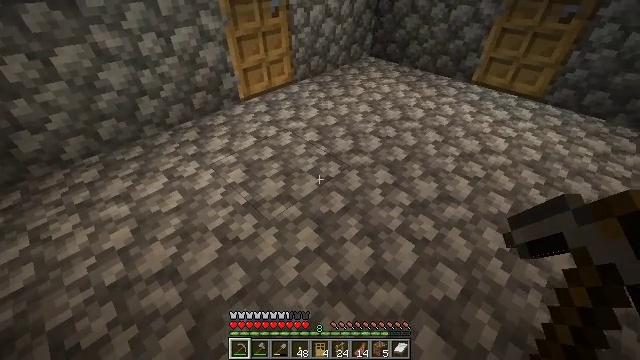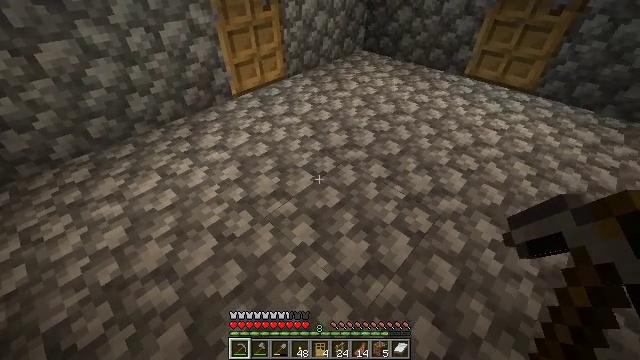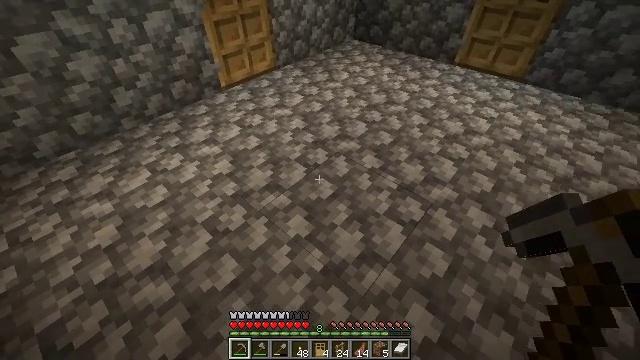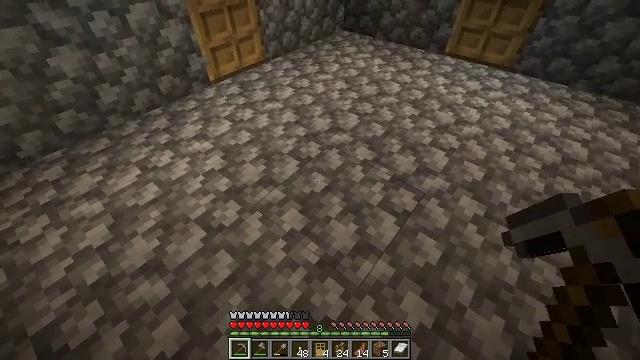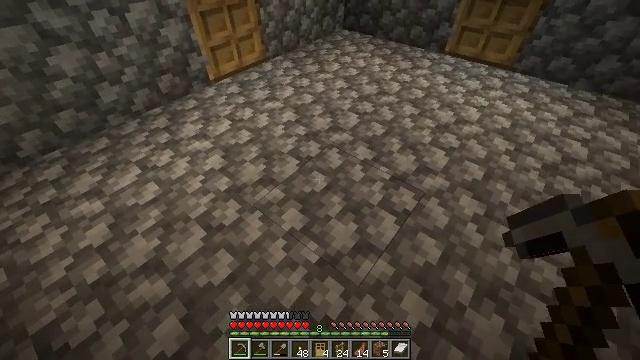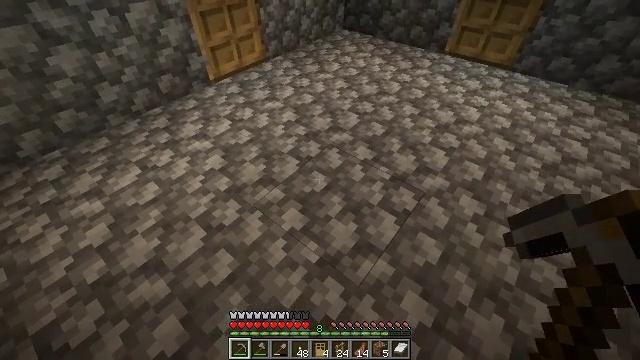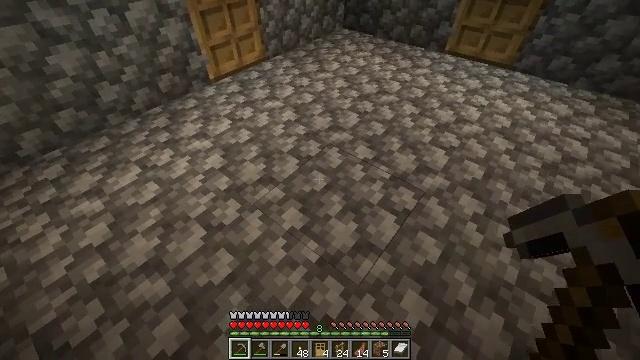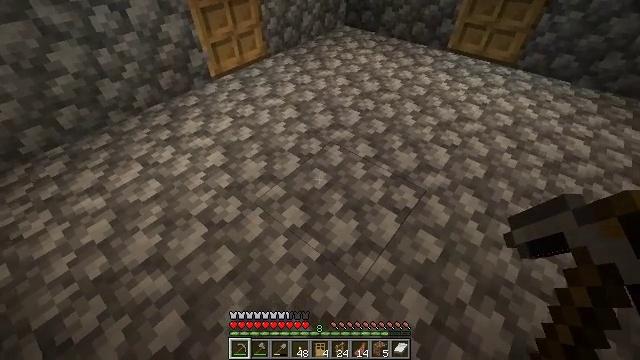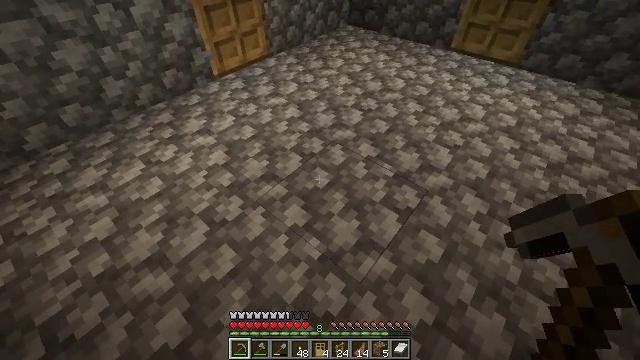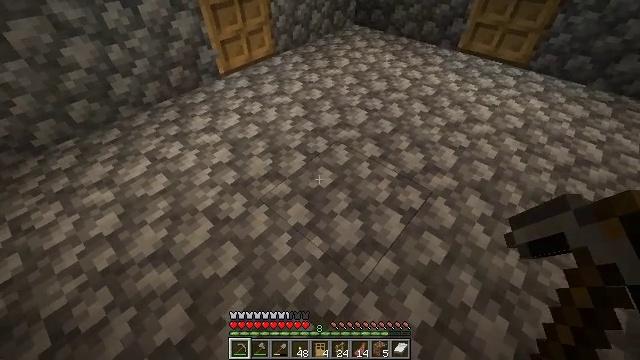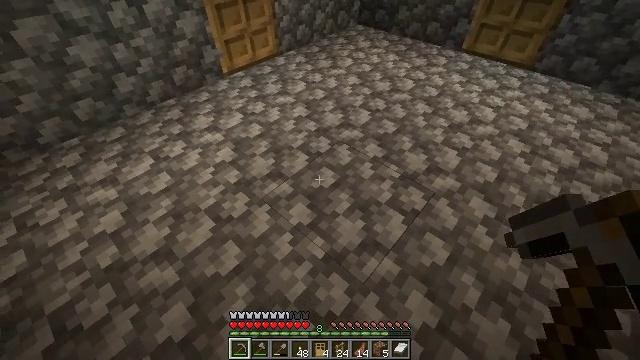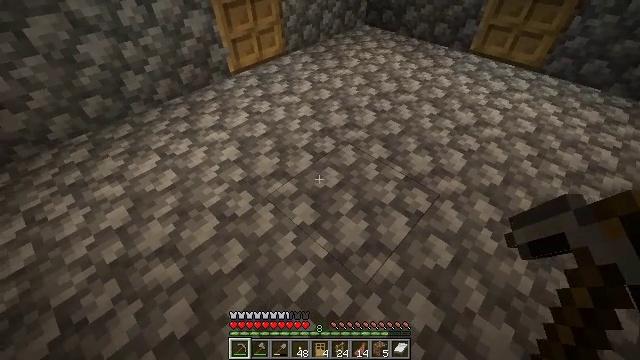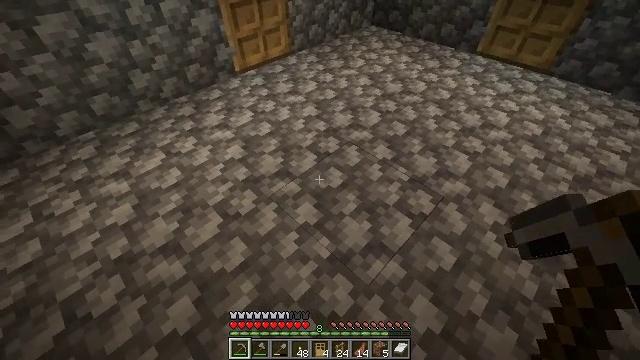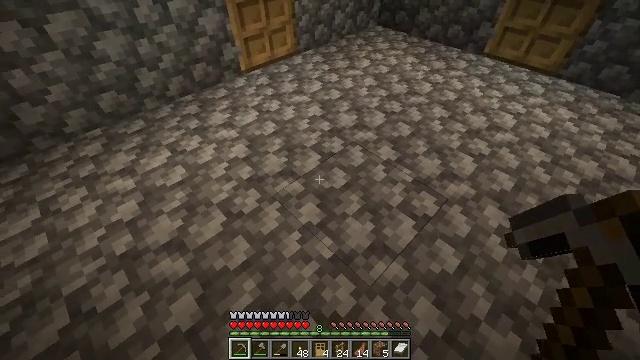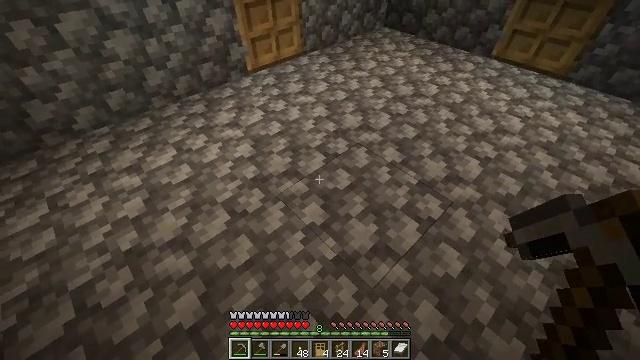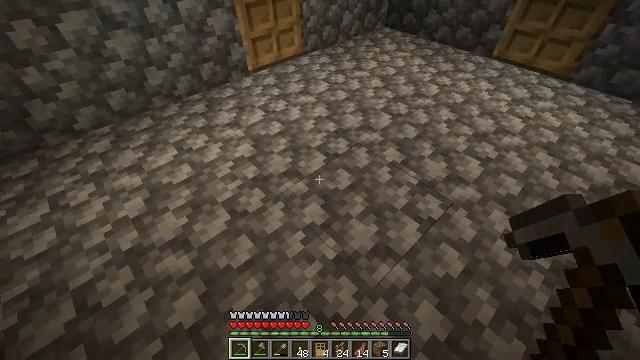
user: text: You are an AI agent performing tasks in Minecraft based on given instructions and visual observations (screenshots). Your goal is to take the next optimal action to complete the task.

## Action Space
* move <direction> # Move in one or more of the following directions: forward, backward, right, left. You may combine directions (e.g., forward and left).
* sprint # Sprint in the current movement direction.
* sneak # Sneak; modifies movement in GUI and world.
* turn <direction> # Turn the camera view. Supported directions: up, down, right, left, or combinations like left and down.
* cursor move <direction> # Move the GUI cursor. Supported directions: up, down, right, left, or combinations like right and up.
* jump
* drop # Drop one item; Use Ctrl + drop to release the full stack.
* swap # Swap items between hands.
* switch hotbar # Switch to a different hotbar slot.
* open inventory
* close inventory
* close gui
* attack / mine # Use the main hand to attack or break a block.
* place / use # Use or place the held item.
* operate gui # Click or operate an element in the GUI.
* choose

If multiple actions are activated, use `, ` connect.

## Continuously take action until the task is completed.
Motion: motion action
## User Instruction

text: Break the cobblestone to create a path.
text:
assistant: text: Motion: turn right and down
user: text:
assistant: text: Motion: turn right and down
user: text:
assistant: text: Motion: turn right and down
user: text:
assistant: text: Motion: no_op
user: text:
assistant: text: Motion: no_op
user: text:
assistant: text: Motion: no_op
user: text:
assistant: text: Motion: no_op
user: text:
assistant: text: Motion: no_op
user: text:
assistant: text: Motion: turn left
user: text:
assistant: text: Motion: no_op
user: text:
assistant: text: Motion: turn left
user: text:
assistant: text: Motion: turn left
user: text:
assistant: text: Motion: turn left
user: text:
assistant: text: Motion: turn left
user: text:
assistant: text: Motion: no_op
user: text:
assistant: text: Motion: no_op
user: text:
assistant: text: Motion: no_op
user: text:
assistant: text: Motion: no_op
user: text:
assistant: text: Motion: no_op
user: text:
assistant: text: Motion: turn left and down
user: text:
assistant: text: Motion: turn left and down
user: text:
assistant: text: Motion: turn left and down
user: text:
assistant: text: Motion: turn left and down
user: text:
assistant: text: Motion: no_op
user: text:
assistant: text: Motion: no_op
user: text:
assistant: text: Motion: no_op
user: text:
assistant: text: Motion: no_op
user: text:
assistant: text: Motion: no_op
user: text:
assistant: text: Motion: turn right
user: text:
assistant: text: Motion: turn right